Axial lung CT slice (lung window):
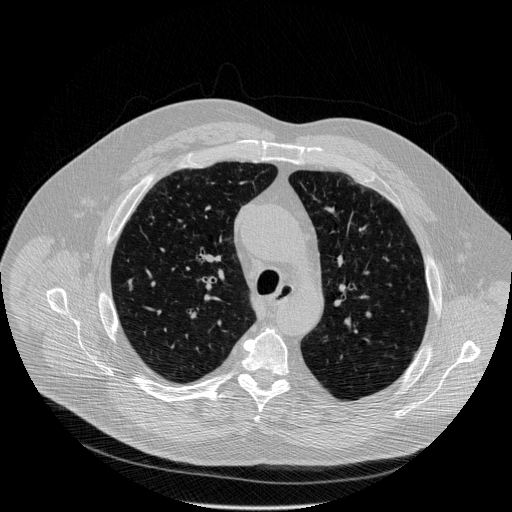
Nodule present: no